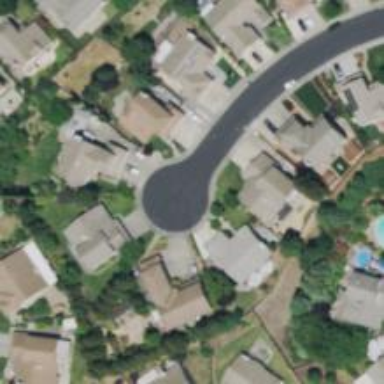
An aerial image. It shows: Turning circle on the road.